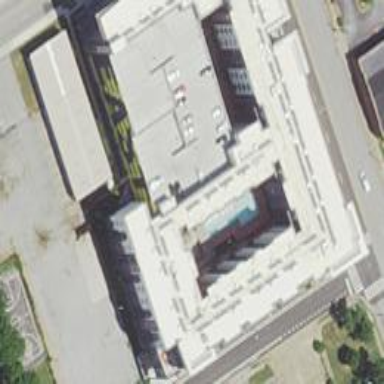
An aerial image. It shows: Multi-storey parking building.